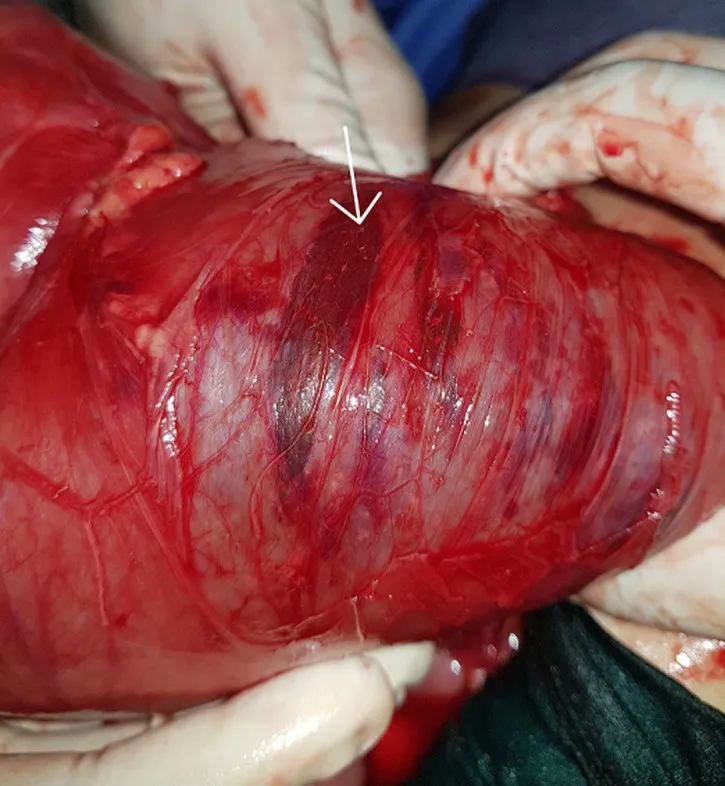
parietal thinning and pre-perforation area.
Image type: medical_photograph (other_medical_photograph)